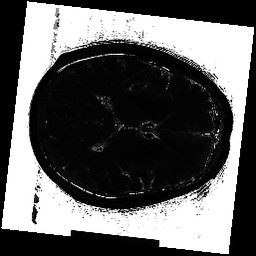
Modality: T2map
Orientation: axial
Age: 63
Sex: male
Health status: ill